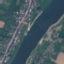
Label: River